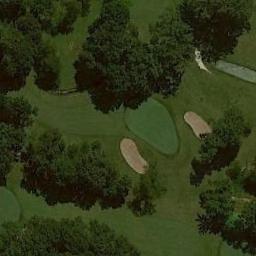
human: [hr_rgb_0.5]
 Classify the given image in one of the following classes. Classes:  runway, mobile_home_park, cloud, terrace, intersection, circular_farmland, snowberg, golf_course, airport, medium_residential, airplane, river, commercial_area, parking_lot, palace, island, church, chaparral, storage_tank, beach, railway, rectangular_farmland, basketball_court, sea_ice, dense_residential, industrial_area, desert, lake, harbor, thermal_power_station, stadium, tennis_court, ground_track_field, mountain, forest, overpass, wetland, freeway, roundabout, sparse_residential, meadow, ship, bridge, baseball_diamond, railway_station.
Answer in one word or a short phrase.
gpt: golf_course